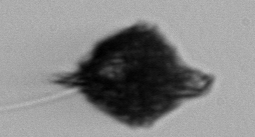
Label: Gonyaulax